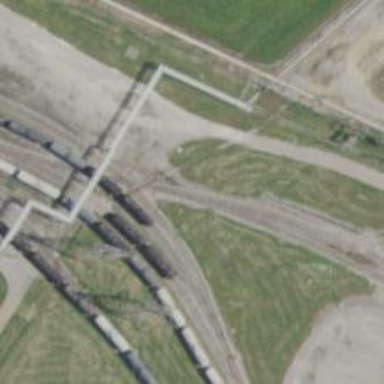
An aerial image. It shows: Railway spur service.